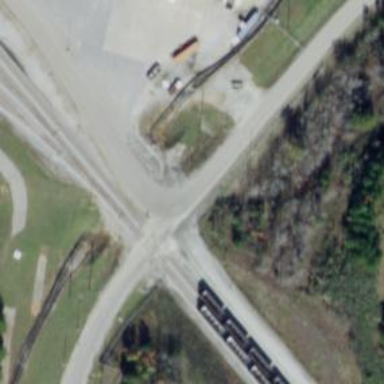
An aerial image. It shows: Level crossing along the railway.